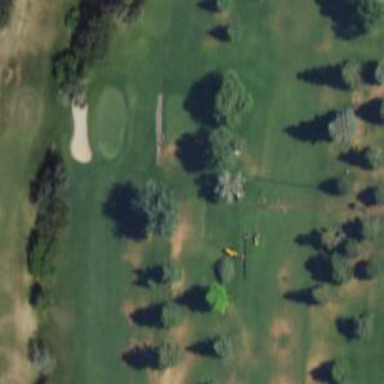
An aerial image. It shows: Service road designated as golf cart path.